Question: I have to make an uninformed search (Breadth-first-Search) program which takes two nodes and return all the paths between them.
'''
public void BFS(Nod start, Nod end) {
Queue<Nod> queue = new Queue<Nod>();
queue.Enqueue(start);
while (queue.Count != 0)
{
Nod u = queue.Dequeue();
if (u == end) break;
else
{
u.data = "Visited";
foreach (Edge edge in u.getChildren())
{
if (edge.getEnd().data == "")
{
edge.getEnd().data = "Visited";
if (edge.getEnd() != end)
{
edge.getEnd().setParent(u);
}
else
{
edge.getEnd().setParent(u);
cost = 0;
PrintPath(edge.getEnd(), true);
edge.getEnd().data = "";
//return;
}
}
queue.Enqueue(edge.getEnd());
}
}
}
}
'''
My problem is that i only get two paths instead of all and i don't know what to edit in my code to get them all. The input of my problem is based on this map :
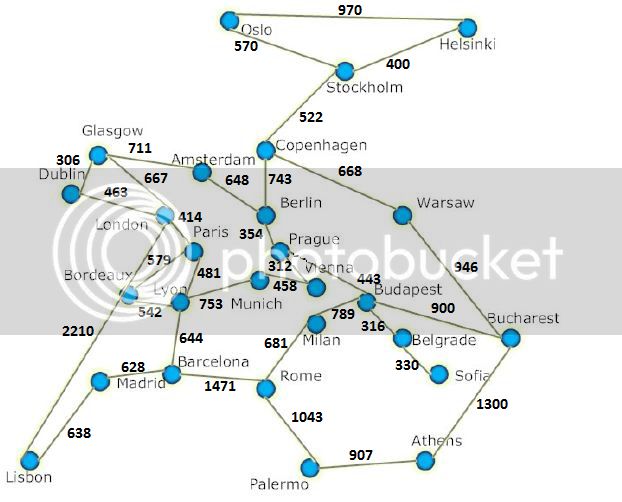
Answer: In the BFS algorithm you must not stop after you find a solution. One idea is to set data null for all the cities you visited except the first one and let the function run a little bit longer. I don't have time to write you a snippet but if ou don't get it i will write at least a pseudocode. If you didn't understood my idea post a comment with your question and i will try to explain better.